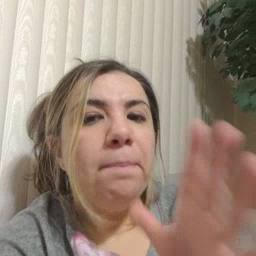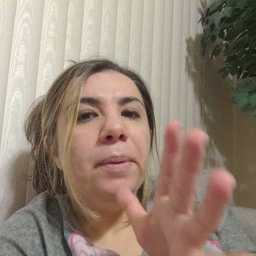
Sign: mom